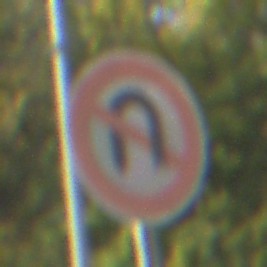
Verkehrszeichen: VerbotWenden
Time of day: MorningAfternoon
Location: Outdoor (Suburban)
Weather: Clear
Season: NotSpecified
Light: Natural